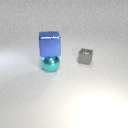
large cyan metal sphere in front of small gray metal cube